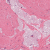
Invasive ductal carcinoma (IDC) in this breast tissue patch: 0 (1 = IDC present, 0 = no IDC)